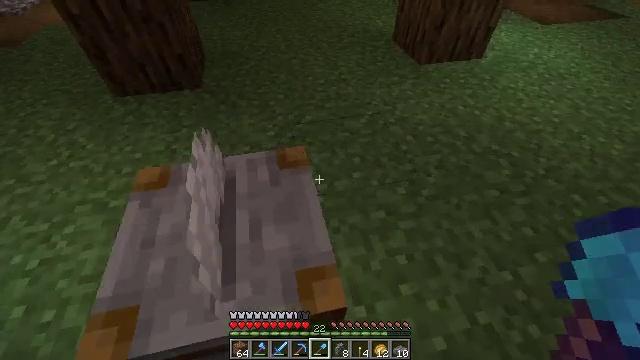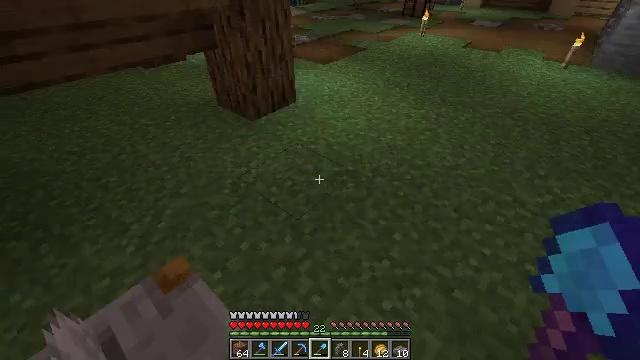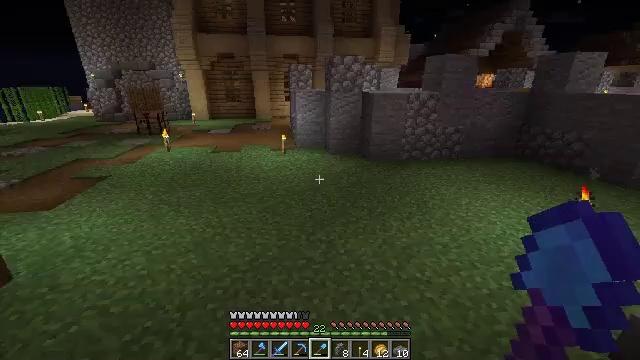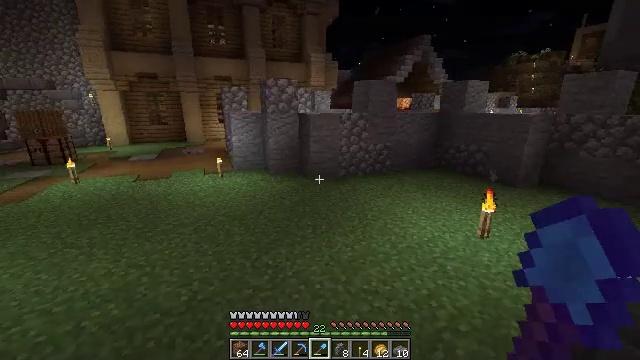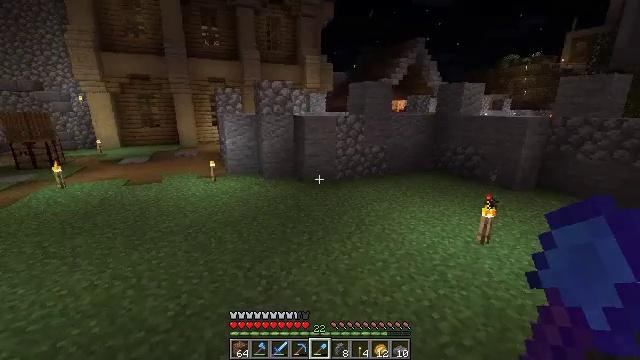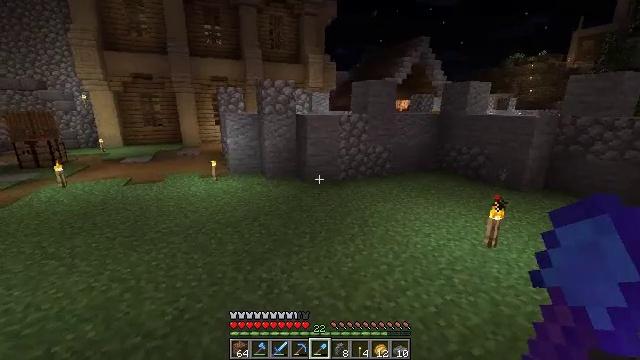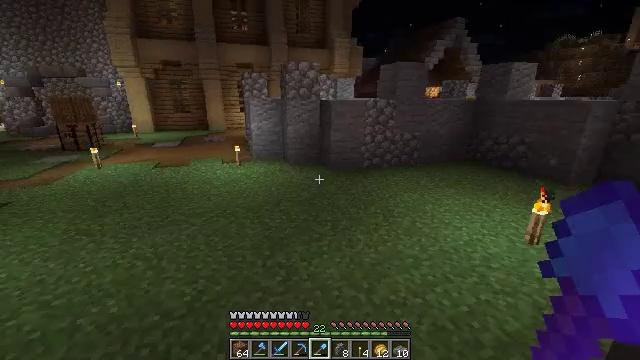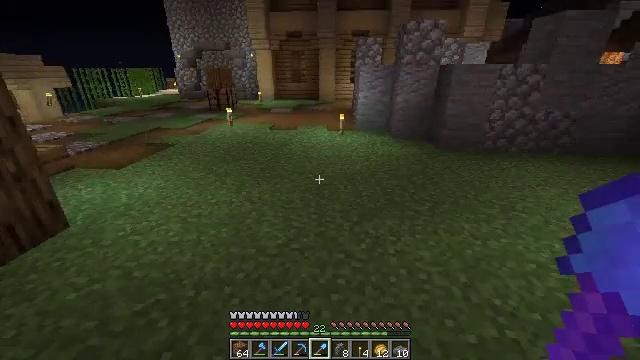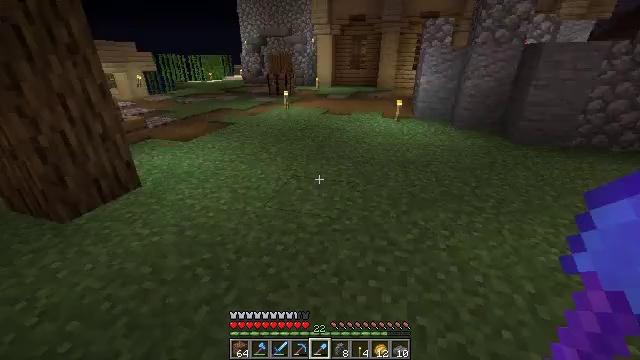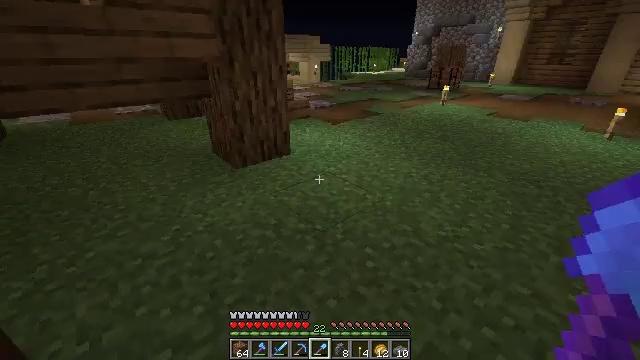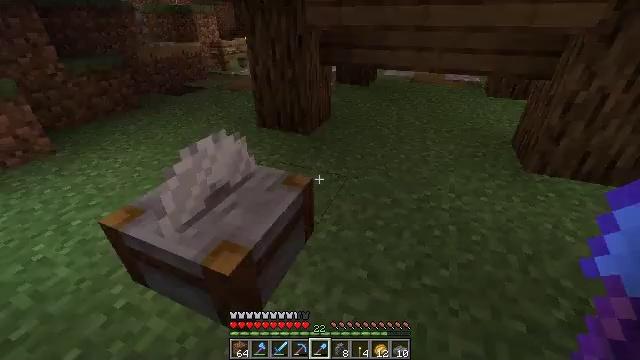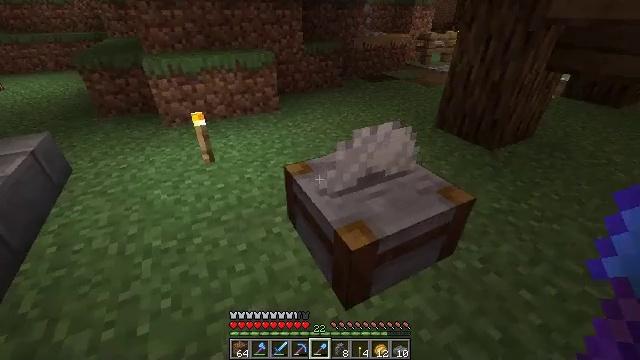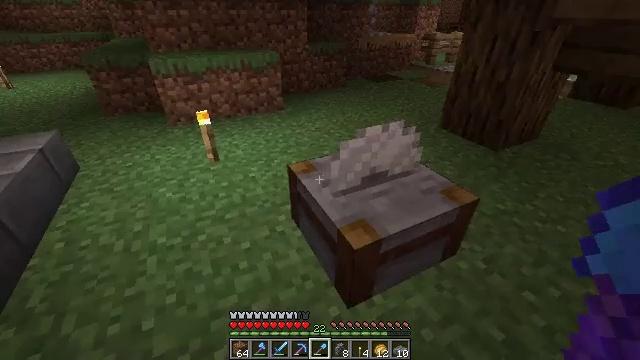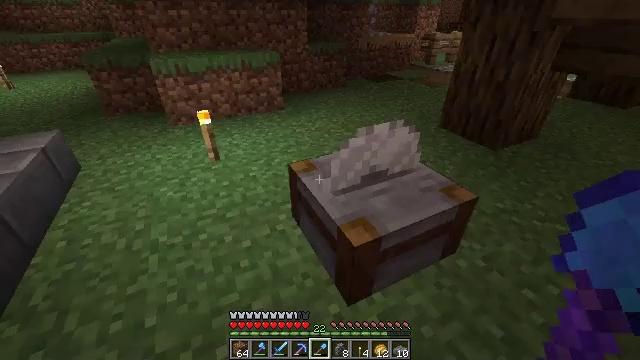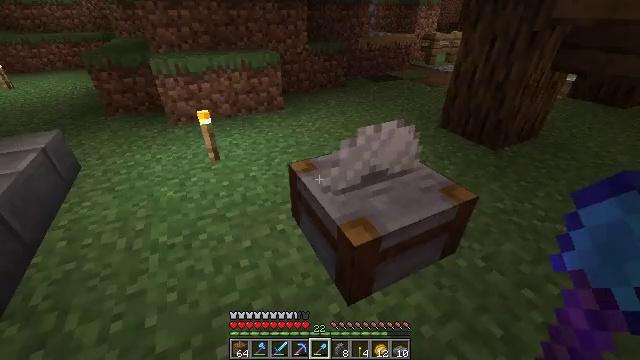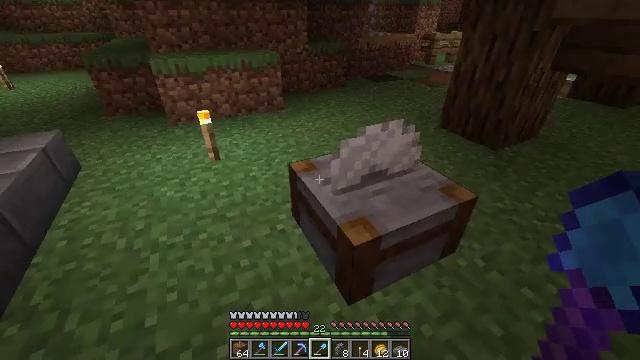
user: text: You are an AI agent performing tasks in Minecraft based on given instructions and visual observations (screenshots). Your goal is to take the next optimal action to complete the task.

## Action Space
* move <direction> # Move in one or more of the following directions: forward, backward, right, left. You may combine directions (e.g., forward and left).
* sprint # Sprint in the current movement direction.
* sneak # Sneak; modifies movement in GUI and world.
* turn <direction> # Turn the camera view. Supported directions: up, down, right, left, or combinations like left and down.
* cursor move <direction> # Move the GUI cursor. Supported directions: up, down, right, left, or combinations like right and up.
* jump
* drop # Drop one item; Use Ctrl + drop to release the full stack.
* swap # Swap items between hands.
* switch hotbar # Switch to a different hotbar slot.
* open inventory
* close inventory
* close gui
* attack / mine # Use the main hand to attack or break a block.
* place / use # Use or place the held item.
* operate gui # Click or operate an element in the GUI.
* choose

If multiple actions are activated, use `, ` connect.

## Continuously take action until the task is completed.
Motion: motion action
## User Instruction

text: Attack the stonecutter to pick it up.
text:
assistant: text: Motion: turn right and up
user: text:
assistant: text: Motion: turn right and up
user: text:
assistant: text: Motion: move forward, turn right and up
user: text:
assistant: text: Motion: move forward, turn right
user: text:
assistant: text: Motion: move forward
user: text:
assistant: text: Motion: move forward, turn left and down
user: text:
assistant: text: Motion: turn left and down
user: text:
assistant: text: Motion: turn left and down
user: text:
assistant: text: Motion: turn left and down
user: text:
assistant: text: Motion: turn left and down
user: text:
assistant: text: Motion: turn left and down
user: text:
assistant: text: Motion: no_op
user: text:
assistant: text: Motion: no_op
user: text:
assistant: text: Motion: no_op
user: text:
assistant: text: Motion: no_op
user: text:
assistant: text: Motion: no_op
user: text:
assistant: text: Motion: no_op
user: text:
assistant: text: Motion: turn left
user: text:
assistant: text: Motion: turn left
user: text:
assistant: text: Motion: move right, turn left
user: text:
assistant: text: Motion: move right
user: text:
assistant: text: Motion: move right
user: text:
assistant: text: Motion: no_op
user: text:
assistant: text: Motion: no_op
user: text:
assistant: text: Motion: no_op
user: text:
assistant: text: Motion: no_op
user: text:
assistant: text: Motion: no_op
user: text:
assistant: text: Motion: no_op
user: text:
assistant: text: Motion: no_op
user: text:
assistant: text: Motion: move right